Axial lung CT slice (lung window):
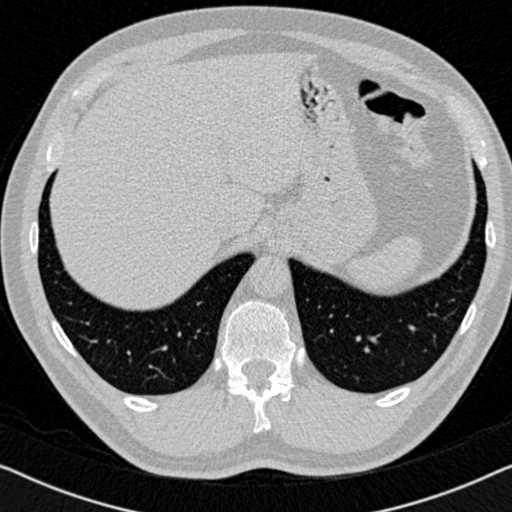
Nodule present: no